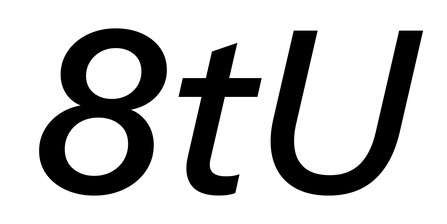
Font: InstrumentSans-Italic_Medium_Italic